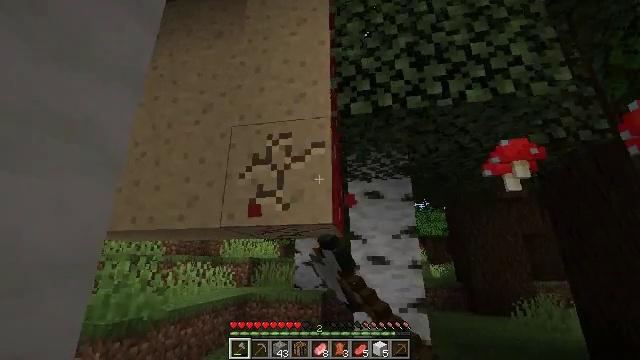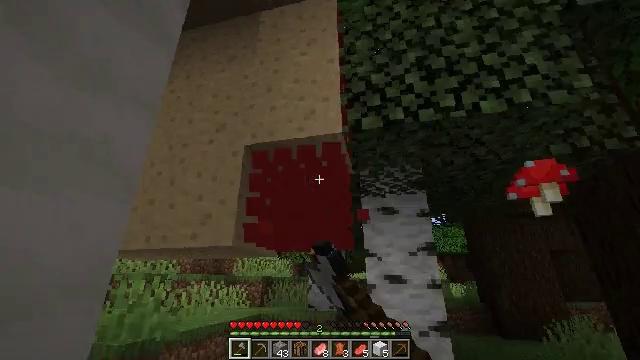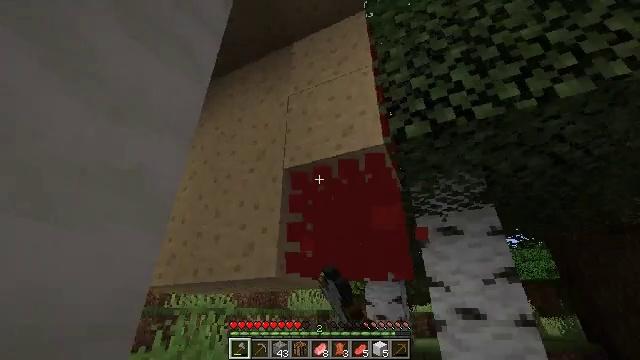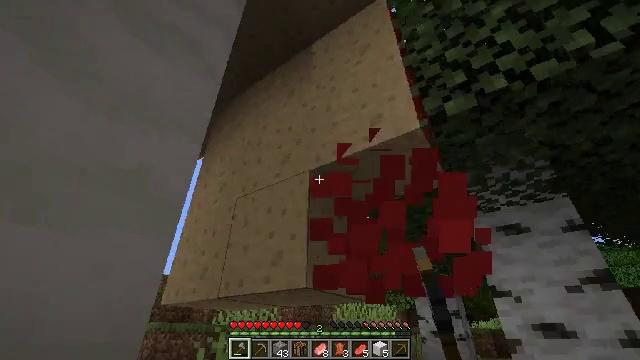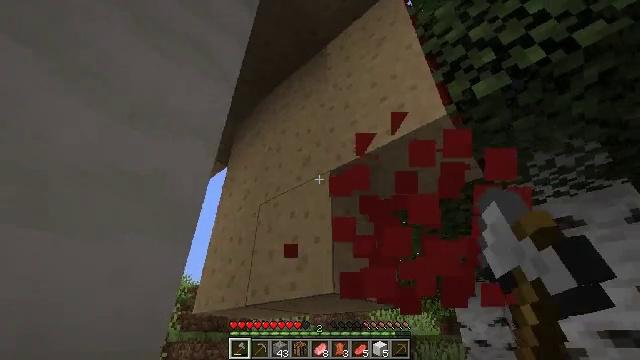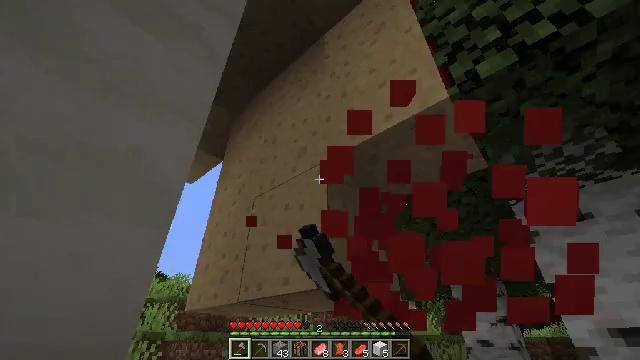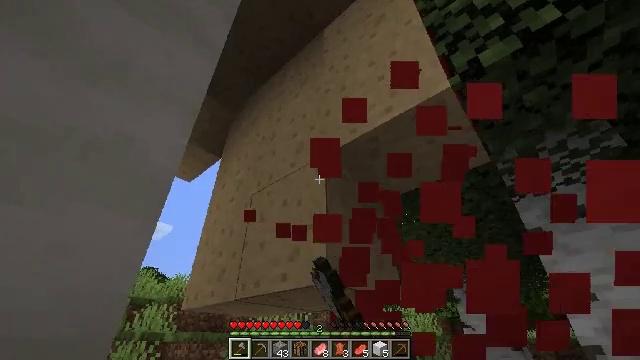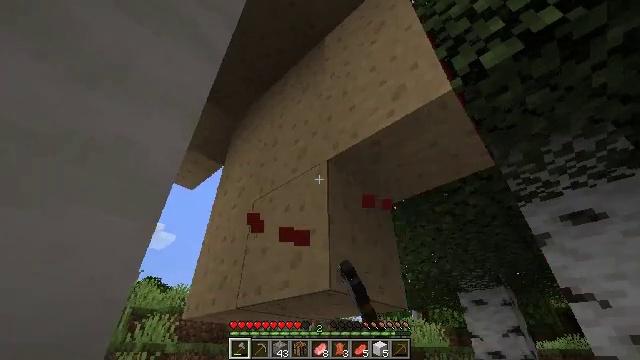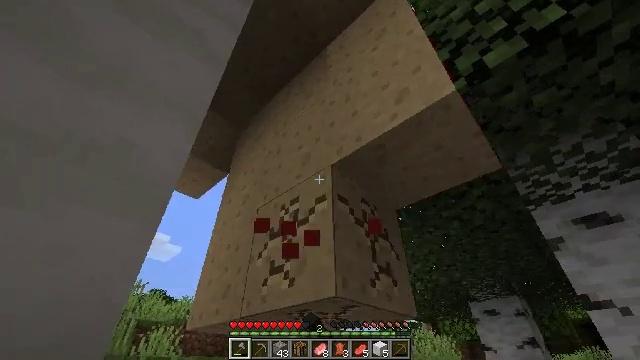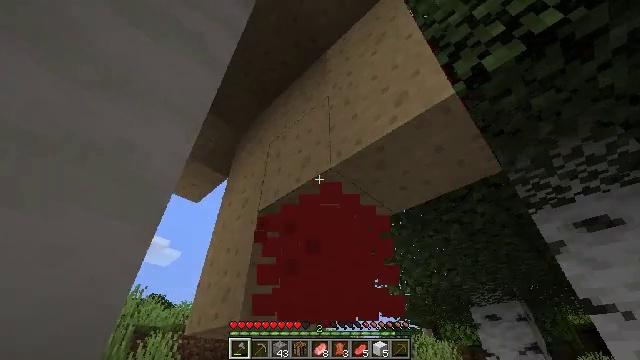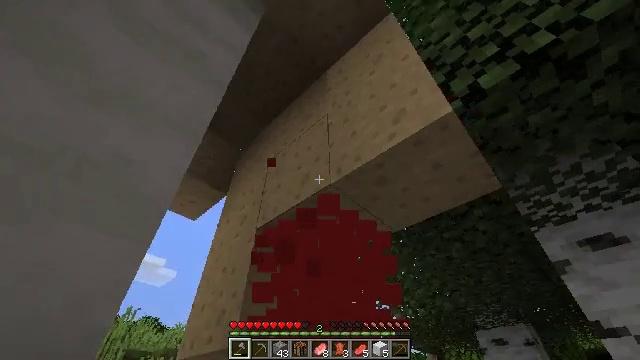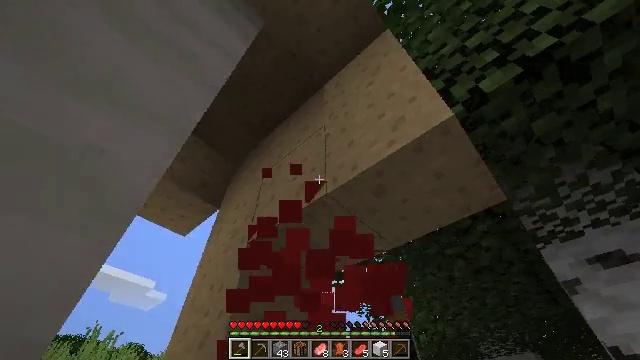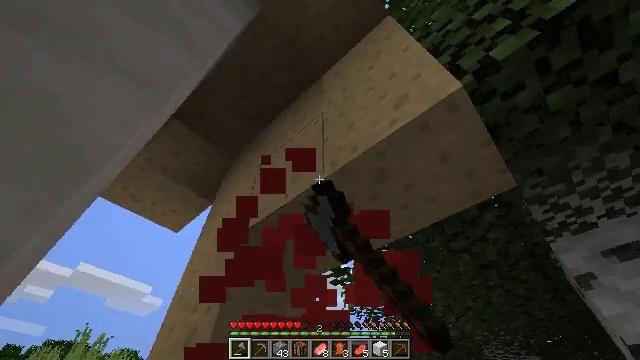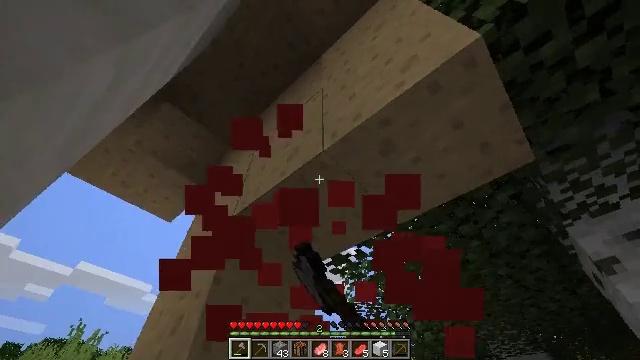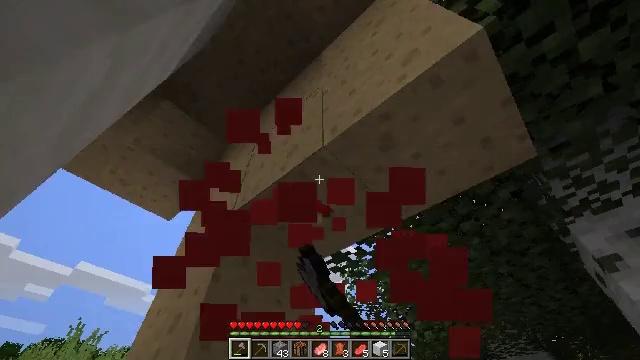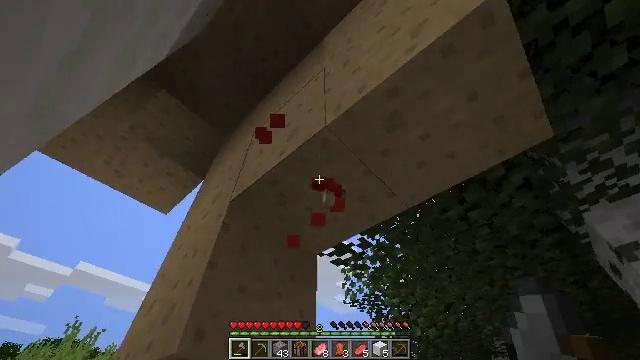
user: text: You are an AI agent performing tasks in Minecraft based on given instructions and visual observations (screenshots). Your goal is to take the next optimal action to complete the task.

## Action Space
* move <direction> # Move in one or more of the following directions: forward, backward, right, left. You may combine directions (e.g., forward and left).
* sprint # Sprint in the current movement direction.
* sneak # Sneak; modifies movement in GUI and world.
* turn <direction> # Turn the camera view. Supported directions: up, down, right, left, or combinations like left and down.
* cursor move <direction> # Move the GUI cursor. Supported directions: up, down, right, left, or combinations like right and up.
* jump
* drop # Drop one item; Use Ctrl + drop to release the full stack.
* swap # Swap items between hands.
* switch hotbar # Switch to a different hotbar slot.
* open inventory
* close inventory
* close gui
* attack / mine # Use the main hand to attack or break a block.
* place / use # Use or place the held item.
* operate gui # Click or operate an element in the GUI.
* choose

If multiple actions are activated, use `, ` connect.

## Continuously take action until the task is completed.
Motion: motion action
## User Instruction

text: Mine the red mushroom block in the forest.
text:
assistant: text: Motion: move forward, turn left and up, attack / mine
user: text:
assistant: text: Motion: move forward, turn left and up, attack / mine
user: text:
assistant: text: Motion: move forward, turn left and up, attack / mine
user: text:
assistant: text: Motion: turn left and up, attack / mine
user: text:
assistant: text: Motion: attack / mine
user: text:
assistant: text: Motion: attack / mine
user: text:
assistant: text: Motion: turn up, attack / mine
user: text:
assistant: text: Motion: turn left and up, attack / mine
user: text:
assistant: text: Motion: attack / mine
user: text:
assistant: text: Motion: move forward, turn up, attack / mine
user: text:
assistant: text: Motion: move forward, turn up, attack / mine
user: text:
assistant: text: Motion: move forward, turn up, attack / mine
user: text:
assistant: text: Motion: move forward, attack / mine
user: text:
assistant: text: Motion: attack / mine
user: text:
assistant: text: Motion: attack / mine
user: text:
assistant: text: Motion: attack / mine
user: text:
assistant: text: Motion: turn right, attack / mine
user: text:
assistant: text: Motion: turn right, attack / mine
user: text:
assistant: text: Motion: turn up, attack / mine
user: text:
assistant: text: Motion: turn up, attack / mine
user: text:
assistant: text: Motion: turn up, attack / mine
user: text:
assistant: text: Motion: attack / mine
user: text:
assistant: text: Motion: turn left and up, attack / mine
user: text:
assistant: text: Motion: turn up, attack / mine
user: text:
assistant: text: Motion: attack / mine
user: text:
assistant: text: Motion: turn up, attack / mine
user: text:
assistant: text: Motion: turn right, attack / mine
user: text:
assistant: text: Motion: turn right and up, attack / mine
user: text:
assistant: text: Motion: turn right, attack / mine
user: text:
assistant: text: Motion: attack / mine